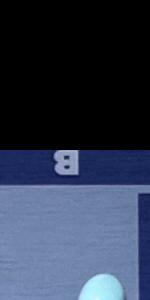
Label: Empty